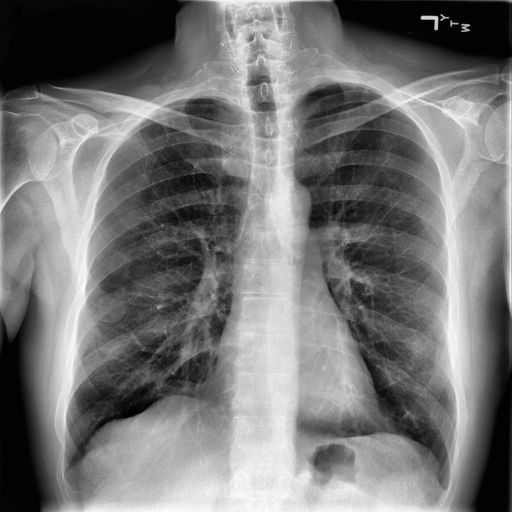
Finding: NORMAL